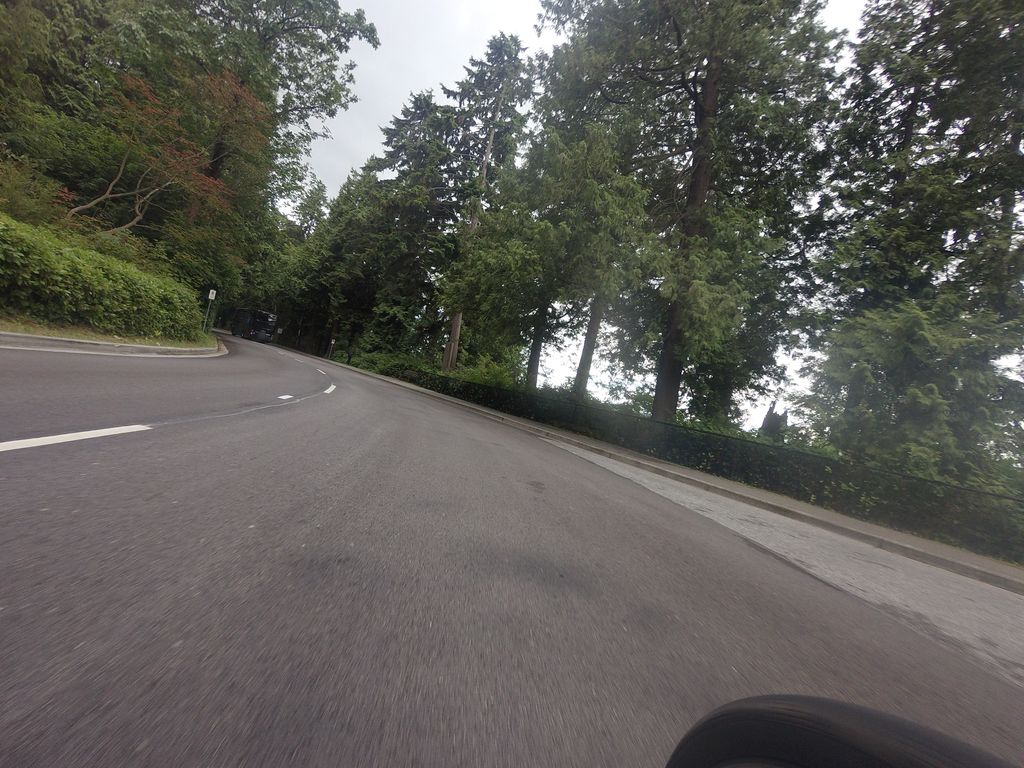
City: vancouver